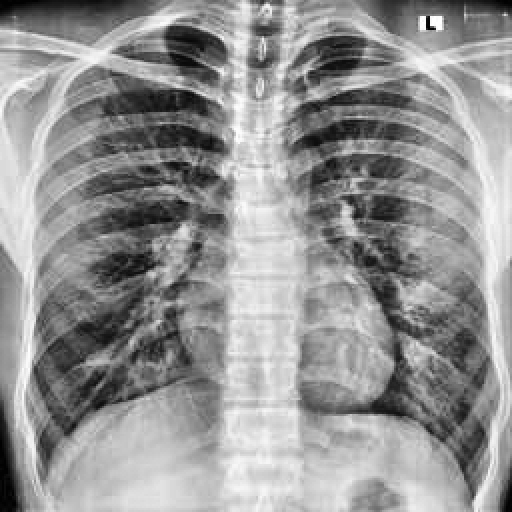
Finding: NORMAL